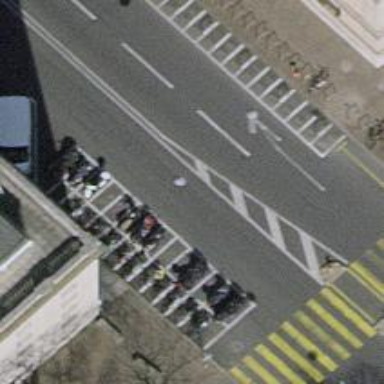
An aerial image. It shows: Motorcycle parking facility.